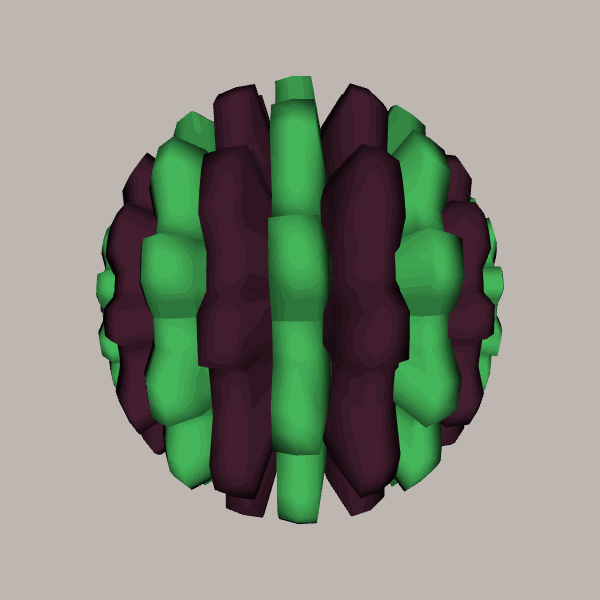
Background: light